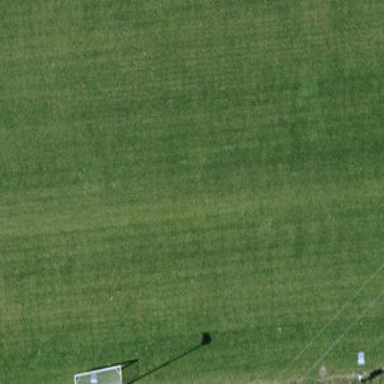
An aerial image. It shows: Grass pitch designated for soccer.